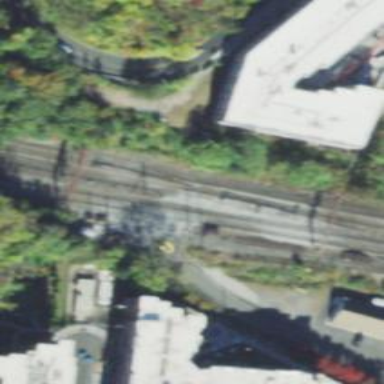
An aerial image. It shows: Railway with electrified contact lines.